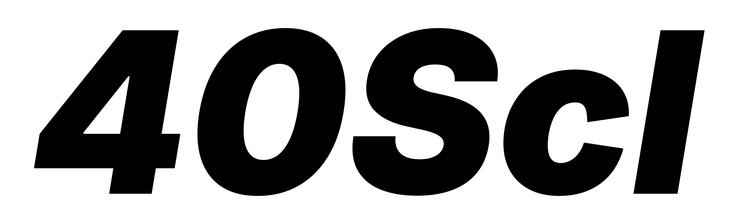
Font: Inter-Italic_Black_Italic